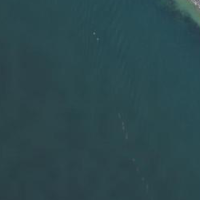
EUNIS habitat code: 14
Species observed at this site:
Aythya fuligula